Field crop: maize
Growth stage: 2
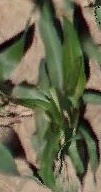
Species: maize